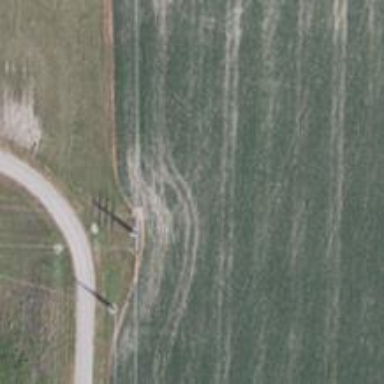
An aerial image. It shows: Power pole.